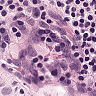
Metastatic tissue present: no